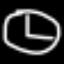
Label: clock